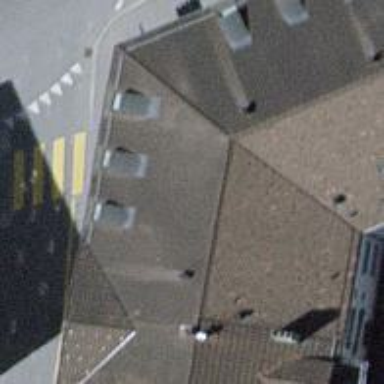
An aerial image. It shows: Restaurant.